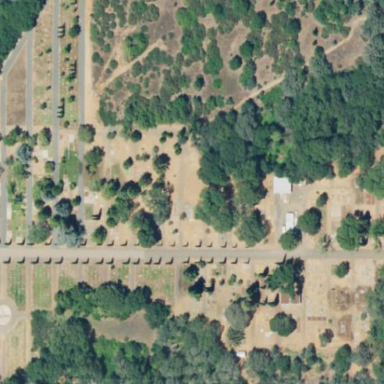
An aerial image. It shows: Cemetery.